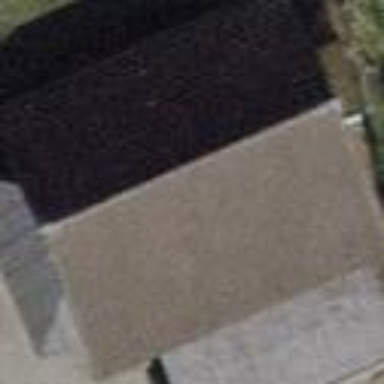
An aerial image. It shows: Shed with gabled roof.